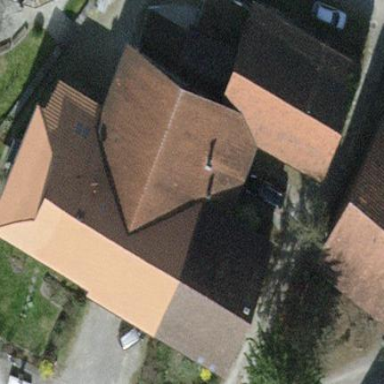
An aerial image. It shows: Semi-detached house with gabled roof.